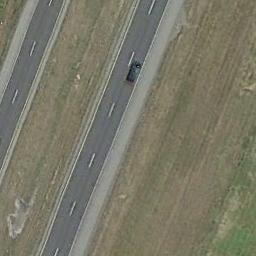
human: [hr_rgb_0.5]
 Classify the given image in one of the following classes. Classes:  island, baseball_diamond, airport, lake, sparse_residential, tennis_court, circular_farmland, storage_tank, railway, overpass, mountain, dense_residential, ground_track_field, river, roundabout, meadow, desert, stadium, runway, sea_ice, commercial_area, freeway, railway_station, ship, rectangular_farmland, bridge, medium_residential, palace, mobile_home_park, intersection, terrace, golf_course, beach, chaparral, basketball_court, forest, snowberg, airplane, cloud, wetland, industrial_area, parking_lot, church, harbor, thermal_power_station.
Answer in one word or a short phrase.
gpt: freeway